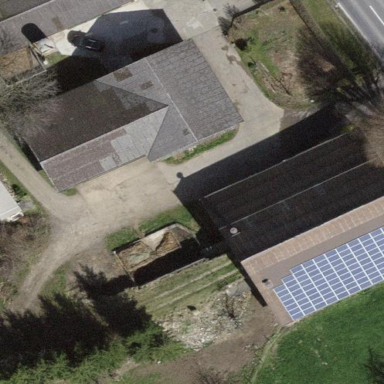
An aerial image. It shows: Farmyard area.